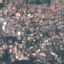
Label: Residential